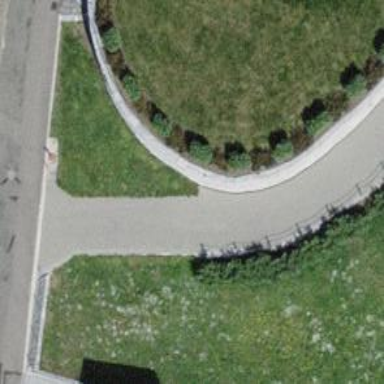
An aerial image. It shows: Driveway made of paving stones.